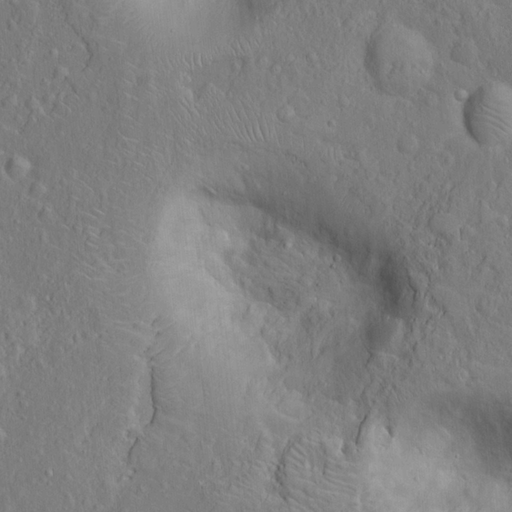
Classes present: Background, Cone